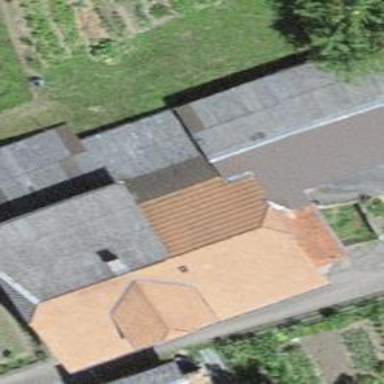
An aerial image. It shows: Farm building.